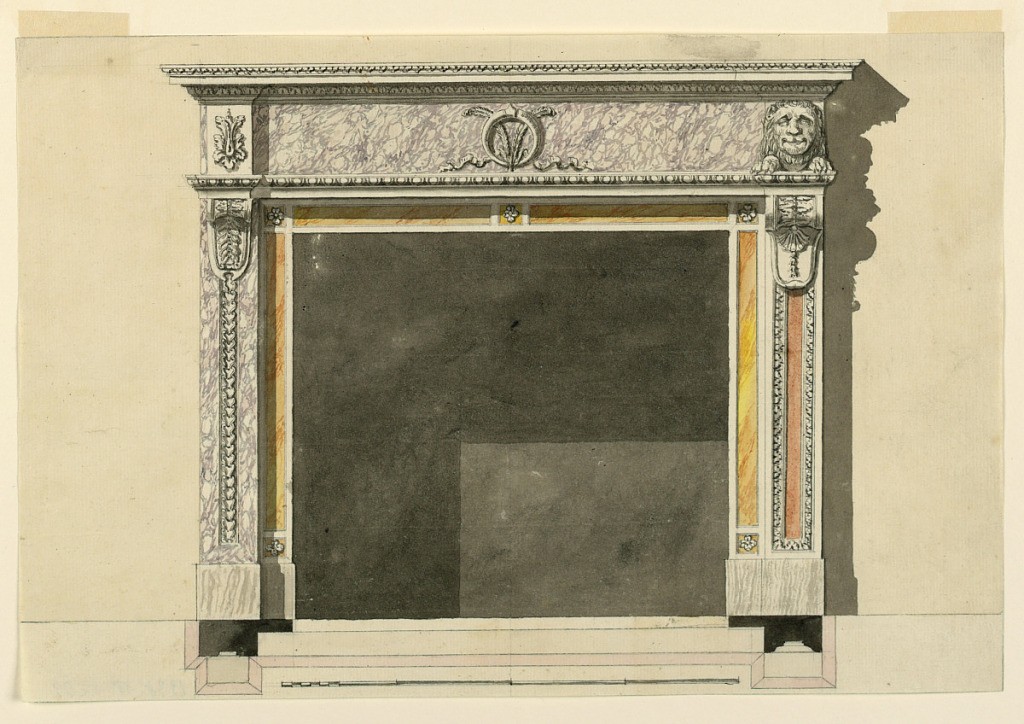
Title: Design for a Chimneypiece
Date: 1780–1800
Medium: Graphite, pen and ink, brush and watercolor on paper
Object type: Drawing
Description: The outer frame consists of pilasters with brakcets as consoles. The designs of the latter are different as are the decoration and the material used for the pilasters. The left one shows an inner narrow stripe with a heart motif framed by lilac marble. The right pilaster shows a framed oblong panel of red marble. The inner frame consists of oblongs of yellow marble and squares with rosettes. Above is an entablature with a high frieze. In its center is a device, a ring and two feathers. Laterally are at left a calyx, in an architrave at right a crouching lion shown from the front face. The cast shadow is indicated. The background is colored slightly brown. Base line. Below are the plan and thes cale.  Traces of framing lines above and below.